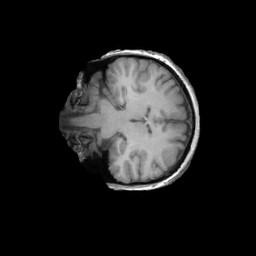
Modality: T1w
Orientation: coronal
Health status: ill
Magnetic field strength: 3 T